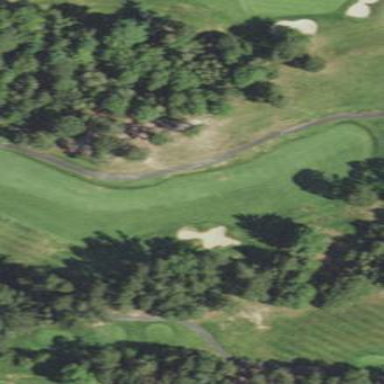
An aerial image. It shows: Golf fairway surrounded by grass.